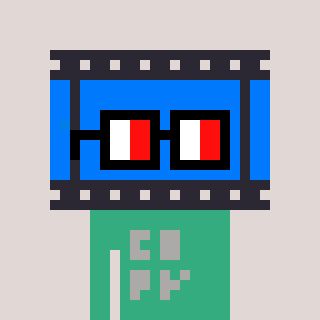
a pixel art character with square glasses with black frames and red eyes, a film strip-shaped head and a teal-colored body on a warm background